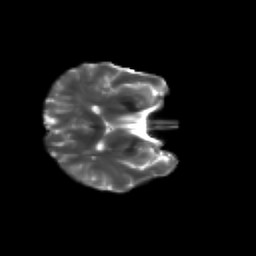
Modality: T2w
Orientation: axial
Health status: healthy
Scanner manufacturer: siemens
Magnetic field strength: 3 T
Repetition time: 7.6 s
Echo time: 0.092 s